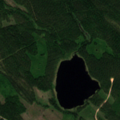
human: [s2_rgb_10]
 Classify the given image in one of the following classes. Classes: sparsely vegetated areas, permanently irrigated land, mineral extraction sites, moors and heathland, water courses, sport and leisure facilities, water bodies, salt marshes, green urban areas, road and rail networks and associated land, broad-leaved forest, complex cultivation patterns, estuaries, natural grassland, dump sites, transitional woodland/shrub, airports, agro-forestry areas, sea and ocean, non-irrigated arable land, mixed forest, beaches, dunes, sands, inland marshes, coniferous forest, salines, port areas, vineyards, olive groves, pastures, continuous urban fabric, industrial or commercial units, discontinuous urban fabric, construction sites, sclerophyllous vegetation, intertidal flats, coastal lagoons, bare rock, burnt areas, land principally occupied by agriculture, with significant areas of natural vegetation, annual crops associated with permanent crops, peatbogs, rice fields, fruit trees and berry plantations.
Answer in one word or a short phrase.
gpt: coniferous forest, mixed forest, transitional woodland/shrub